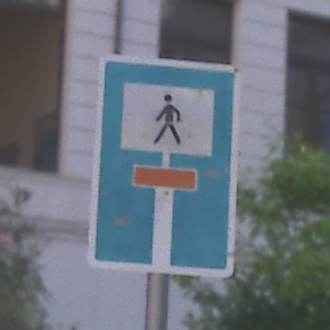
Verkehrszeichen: SackgasseFussgaengerDurchlaessig
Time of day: SunriseSunset
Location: Outdoor (Urban)
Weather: PartlyCloudy
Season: NotSpecified
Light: Natural